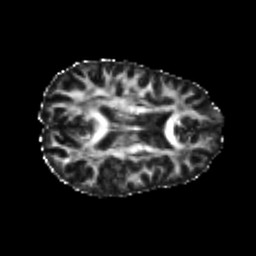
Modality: FA
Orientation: axial
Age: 22
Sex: female
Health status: healthy
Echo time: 0.074 s